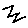
Label: zigzag